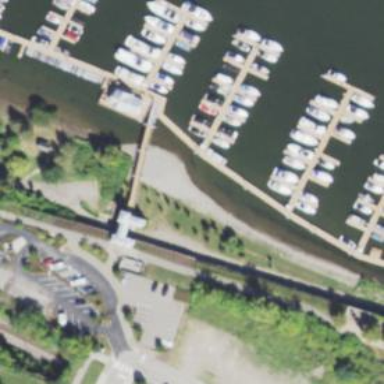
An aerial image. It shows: Man-made pier.